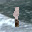
Label: 1